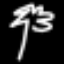
Label: palm tree